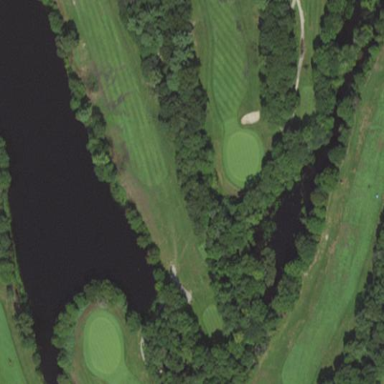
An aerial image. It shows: Grassy area designated as golf fairway.